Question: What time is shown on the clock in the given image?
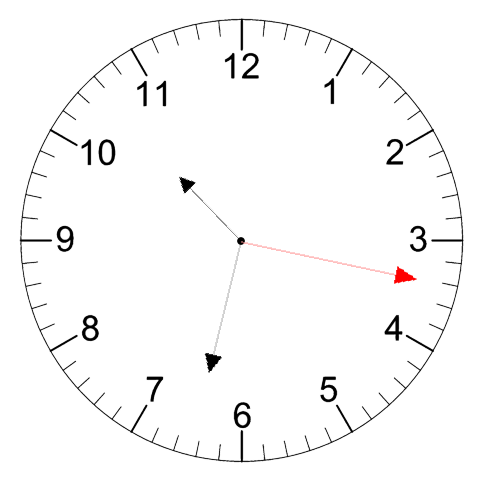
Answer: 10:32:17